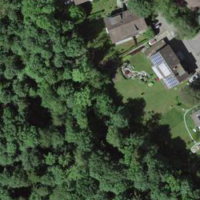
EUNIS habitat code: 55
Species observed at this site:
Helicodonta obvoluta
Lonicera acuminata